Question: I am new in tesseract and I am making a class project in which I need to scan number matrices. I have been successful in reading numbers from an image file but I haven't found yet how to recognize spacing between digits. For example currently I am getting 14610 for 1 4 6 10.
Image:

Code I am currently using:
'''
Bitmap myBmp = new Bitmap(file);
var image = myBmp;
var ocr = new Tesseract();
ocr.SetVariable("tessedit_char_whitelist", "<PHONE>"); // If digit only
ocr.Init(@"C:\Users\MuhammadShahroz\Documents\Visual Studio 2013\Projects\ConsoleApplication3\tessdata", "eng", false);
var results = ocr.DoOCR( image, Rectangle.Empty);
foreach (Word word in results)
{
Console.WriteLine("{0} : {1}", word.Confidence, word.Text);
mystring = String.Format("{0 } ",word.Text);
}
'''
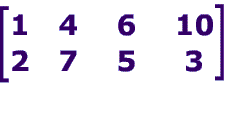
Answer: I think you will need to set variable 'preserve_interword_spaces=1' (see <URL>